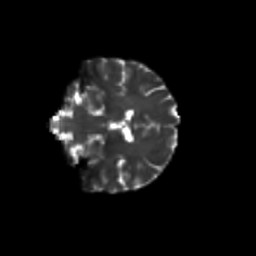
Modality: T2w
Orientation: coronal
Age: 34
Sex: female
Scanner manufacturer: siemens
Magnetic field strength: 3 T
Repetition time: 8.6 s
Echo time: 0.095 s